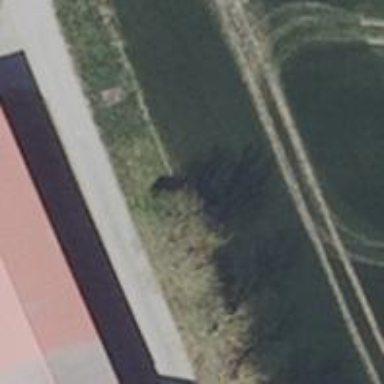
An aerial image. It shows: Row of deciduous broadleaved trees.